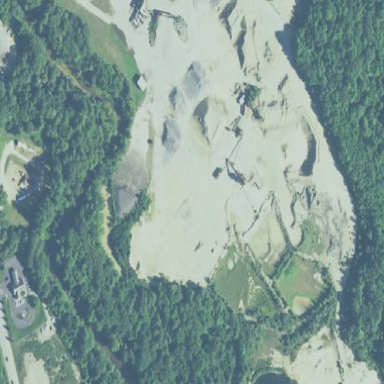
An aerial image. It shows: Quarry used for extracting aggregate resources.